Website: crate-barrel
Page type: payment
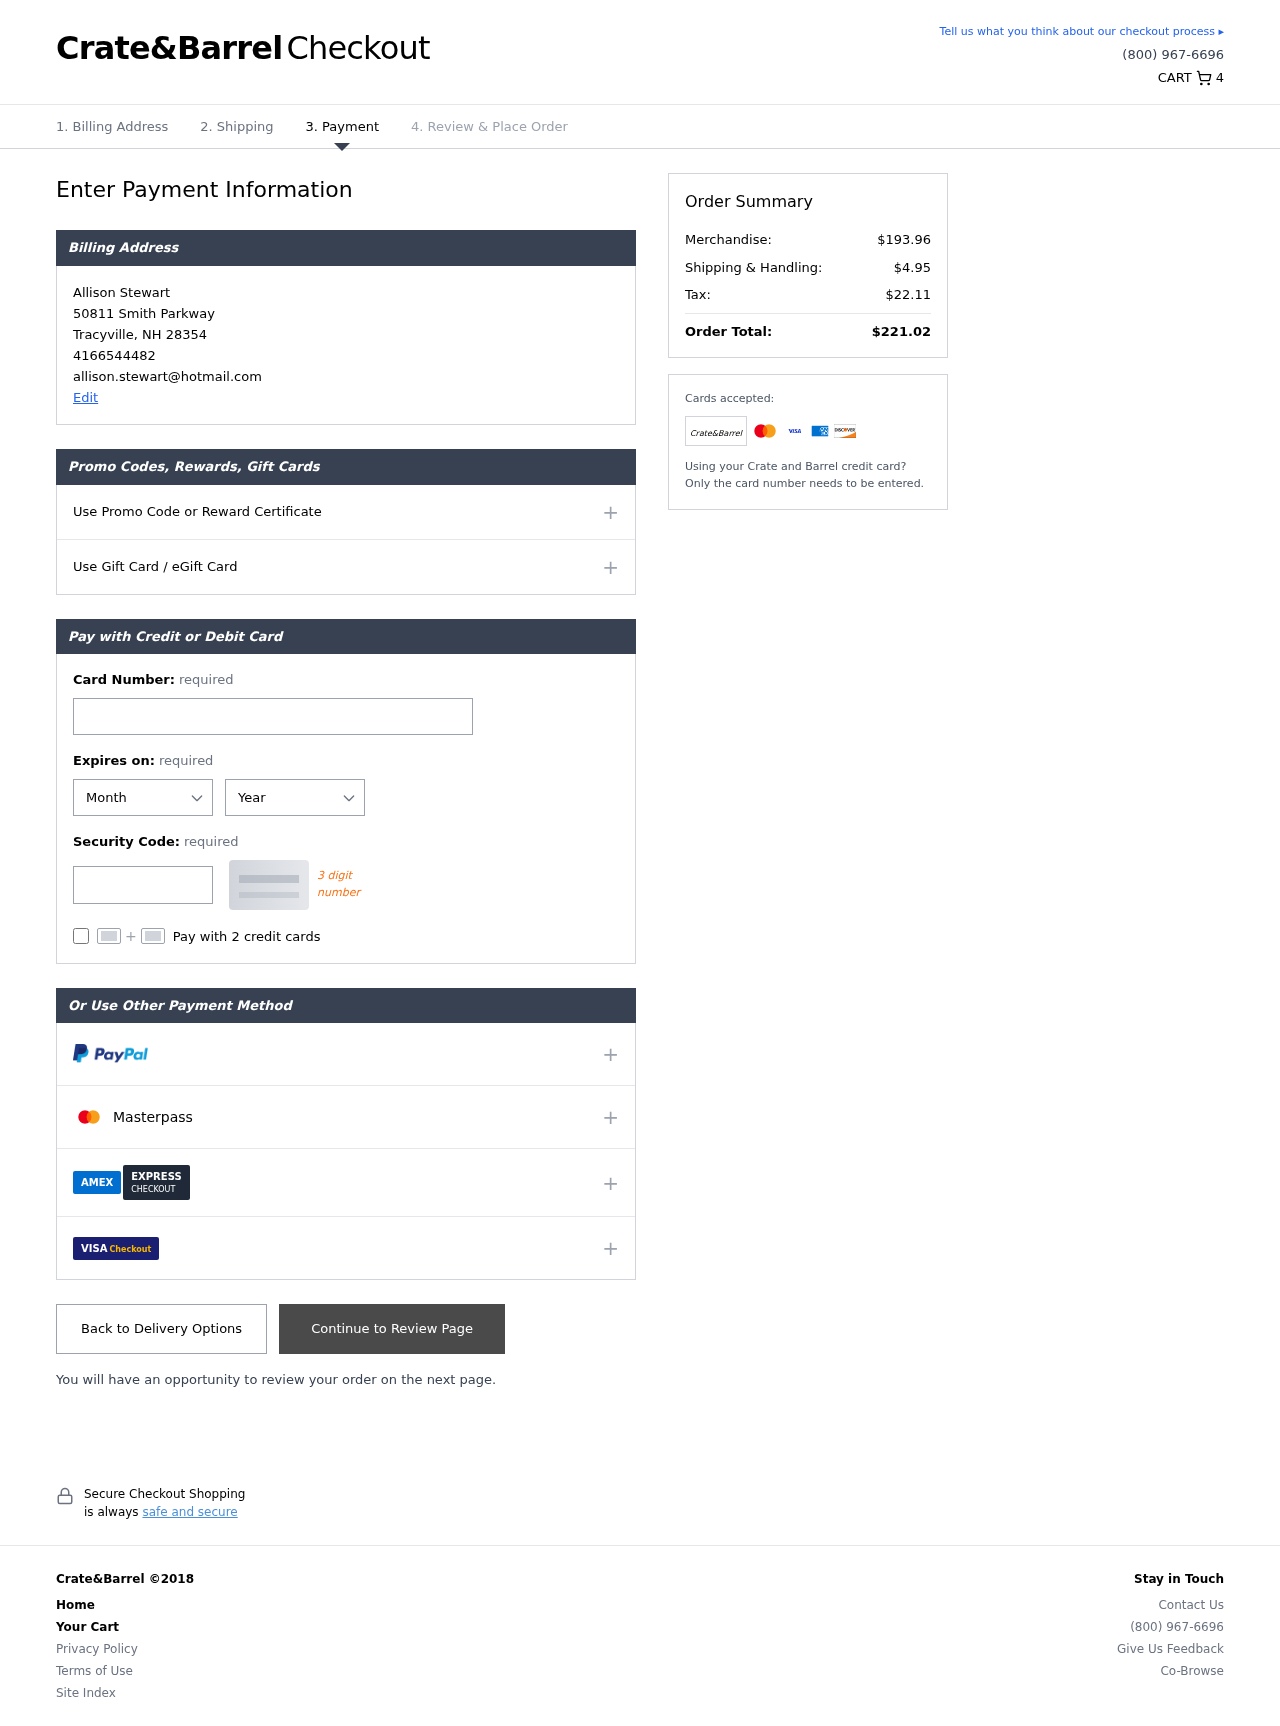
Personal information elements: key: PII_CARD_CVV
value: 162
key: PII_CARD_EXPIRY_MONTH
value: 10
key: PII_CARD_EXPIRY_YEAR
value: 29
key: PII_CARD_NUMBER
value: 4775 5045 9172 5243
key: PII_CITY
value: Tracyville
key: PII_EMAIL
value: allison.stewart@hotmail.com
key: PII_FULLNAME
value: Allison Stewart
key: PII_PHONE
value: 4166544482
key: PII_POSTCODE
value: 28354
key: PII_STATE_ABBR
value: NH
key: PII_STREET
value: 50811 Smith Parkway
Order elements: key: ORDER_NUM_ITEMS
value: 4
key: ORDER_SUBTOTAL
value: $193.96
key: ORDER_SHIPPING_COST
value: $4.95
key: ORDER_TAX
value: $22.11
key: ORDER_TOTAL
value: $221.02